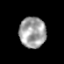
Tissue: prostate
Cell type: Myeloid cells
Senescence score: 0.3325
Nuclear area (px): 803
Mean DAPI intensity: 160.909